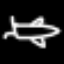
Label: airplane